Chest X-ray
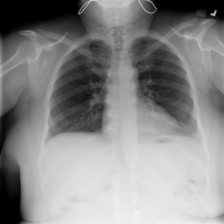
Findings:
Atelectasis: positive
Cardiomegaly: negative
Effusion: negative
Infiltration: negative
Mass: negative
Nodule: negative
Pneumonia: negative
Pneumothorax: negative
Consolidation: negative
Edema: negative
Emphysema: negative
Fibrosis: negative
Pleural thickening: negative
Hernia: negative